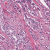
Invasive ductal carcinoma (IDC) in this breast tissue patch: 1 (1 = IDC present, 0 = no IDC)